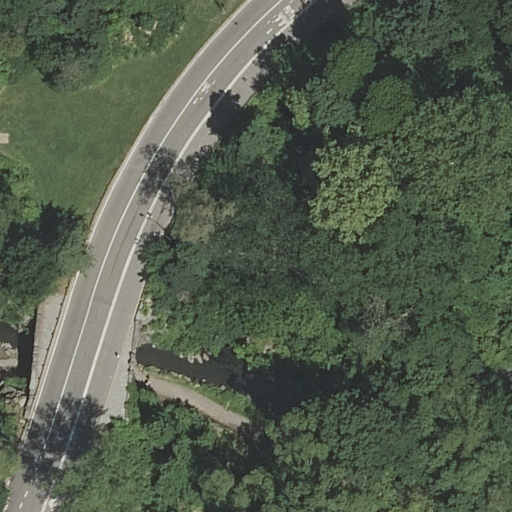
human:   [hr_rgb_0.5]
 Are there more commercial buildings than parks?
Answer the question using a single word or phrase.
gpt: no

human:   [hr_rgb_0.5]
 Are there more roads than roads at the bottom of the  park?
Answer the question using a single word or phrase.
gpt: no

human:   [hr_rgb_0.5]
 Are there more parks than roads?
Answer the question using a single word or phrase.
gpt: no

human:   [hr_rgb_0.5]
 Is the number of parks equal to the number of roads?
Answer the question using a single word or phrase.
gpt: no

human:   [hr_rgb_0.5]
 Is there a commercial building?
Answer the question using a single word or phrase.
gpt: no

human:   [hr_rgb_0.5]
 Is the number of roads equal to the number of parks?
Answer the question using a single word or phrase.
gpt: no

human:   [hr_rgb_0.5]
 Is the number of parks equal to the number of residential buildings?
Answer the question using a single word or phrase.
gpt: no

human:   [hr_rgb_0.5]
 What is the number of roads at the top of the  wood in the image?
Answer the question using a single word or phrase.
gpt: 0

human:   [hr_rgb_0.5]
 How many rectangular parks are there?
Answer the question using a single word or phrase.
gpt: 1

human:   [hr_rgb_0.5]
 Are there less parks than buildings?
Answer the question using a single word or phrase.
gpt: no

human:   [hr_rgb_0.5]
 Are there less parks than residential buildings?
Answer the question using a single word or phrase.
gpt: no

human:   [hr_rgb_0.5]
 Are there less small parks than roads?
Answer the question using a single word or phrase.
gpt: yes

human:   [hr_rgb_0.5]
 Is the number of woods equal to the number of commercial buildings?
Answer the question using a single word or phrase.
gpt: no

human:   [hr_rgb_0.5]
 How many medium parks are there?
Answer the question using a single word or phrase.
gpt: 0

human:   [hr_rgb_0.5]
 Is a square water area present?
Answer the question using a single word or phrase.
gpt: no

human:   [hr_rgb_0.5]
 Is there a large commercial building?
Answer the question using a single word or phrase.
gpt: no

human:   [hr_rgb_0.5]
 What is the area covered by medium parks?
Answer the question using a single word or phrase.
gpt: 0m2

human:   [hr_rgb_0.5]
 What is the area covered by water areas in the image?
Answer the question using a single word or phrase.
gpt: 0m2

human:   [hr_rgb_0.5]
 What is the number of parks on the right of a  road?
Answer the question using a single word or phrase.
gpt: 1

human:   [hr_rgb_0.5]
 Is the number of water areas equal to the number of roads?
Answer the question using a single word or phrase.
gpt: no

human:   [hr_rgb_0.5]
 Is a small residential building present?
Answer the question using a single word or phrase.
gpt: no

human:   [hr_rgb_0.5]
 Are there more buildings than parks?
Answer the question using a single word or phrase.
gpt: no

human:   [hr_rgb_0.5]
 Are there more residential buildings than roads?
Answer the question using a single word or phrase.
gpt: no

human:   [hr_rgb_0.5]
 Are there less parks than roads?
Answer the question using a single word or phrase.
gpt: yes

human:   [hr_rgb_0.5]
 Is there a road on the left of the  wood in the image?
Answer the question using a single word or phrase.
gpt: yes

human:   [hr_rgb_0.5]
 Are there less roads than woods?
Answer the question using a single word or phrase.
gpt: no

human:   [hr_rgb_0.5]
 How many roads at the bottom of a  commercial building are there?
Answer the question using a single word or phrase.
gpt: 0

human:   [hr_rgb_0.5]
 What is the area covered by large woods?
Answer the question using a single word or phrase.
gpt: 9790m2

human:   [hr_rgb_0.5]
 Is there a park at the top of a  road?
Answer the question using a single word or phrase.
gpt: yes

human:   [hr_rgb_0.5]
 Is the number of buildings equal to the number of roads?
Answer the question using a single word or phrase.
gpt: no

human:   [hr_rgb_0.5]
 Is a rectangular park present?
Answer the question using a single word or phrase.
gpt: yes

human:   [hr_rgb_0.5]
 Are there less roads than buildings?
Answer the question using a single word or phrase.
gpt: no

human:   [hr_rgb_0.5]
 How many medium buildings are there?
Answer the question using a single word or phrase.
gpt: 0

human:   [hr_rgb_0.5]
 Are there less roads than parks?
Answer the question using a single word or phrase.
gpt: no

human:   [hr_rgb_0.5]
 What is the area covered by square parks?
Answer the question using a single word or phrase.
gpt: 0m2

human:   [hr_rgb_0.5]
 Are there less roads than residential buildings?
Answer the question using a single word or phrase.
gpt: no